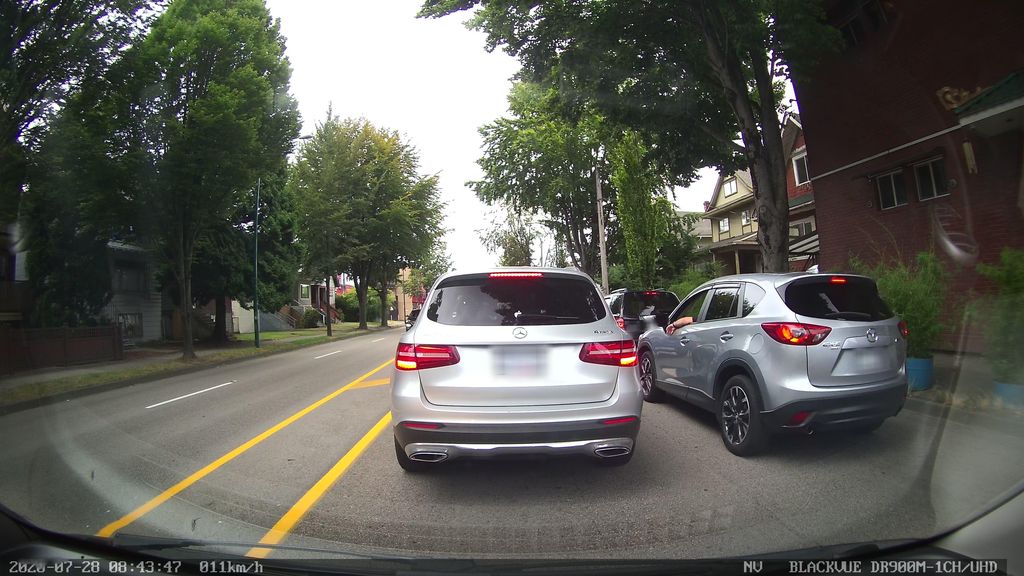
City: vancouver